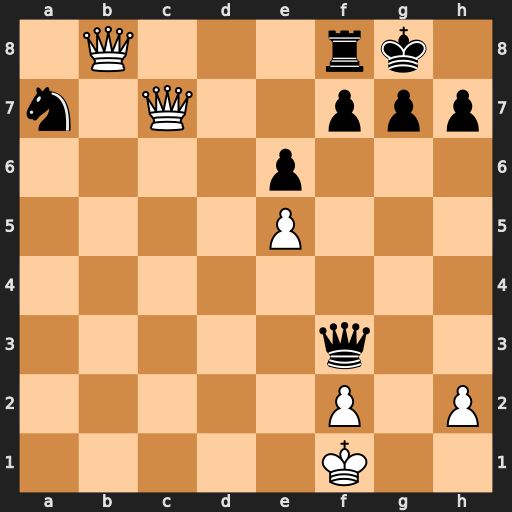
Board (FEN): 1Q3rk1/n1Q2ppp/4p3/4P3/8/5q2/5P1P/5K2
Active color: w
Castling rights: -
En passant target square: -
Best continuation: Qxf8+ Kxf8 Qd8#